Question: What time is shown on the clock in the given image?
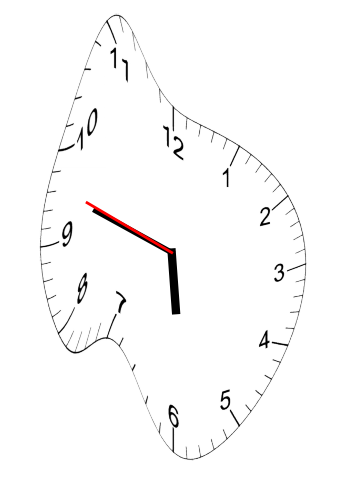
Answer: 05:47:48